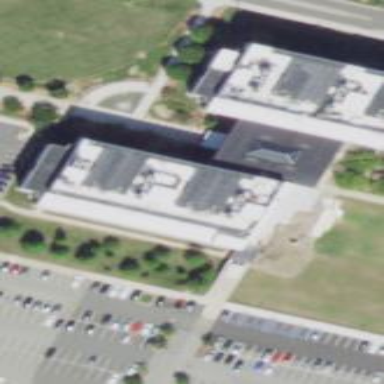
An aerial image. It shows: Office building.